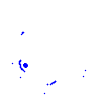
Particle: electron